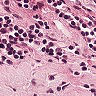
Metastatic tissue present: no